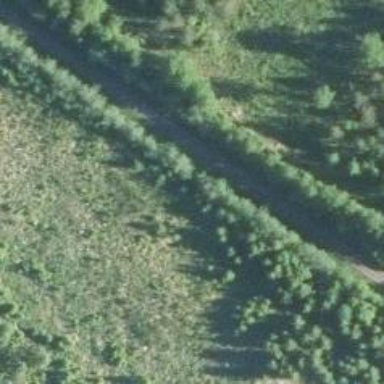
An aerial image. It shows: Continuous rail track.